Question: I'd like to make something like this (on the new iTunes):

As you can see when the row is selected it's "highlight" state is a round cornered row.
How can I achieve something like this?
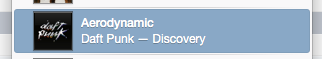
Answer: You need to subclass 'NSTableview' and override '-highlightSelectionInClipRect:' method.
It can be done like this:
Change your tableView's highlighting mode from regular to in :

And now subclass 'NSTableView' like this:
'''
-(void)highlightSelectionInClipRect:(NSRect)theClipRect
{
NSRange visibleRowIndexes = [self rowsInRect:theClipRect];
NSIndexSet *selectedRowIndexes = [self selectedRowIndexes];
NSUInteger endRow = visibleRowIndexes.location + visibleRowIndexes.length;
NSUInteger row;
for (row=visibleRowIndexes.location; row<endRow; row++)
{
if([selectedRowIndexes containsIndex:row])
{
NSRect rowRect = NSInsetRect([self rectOfRow:row], 3, 4);
NSBezierPath *path = [NSBezierPath bezierPathWithRoundedRect:rowRect xRadius:4.0 yRadius:4.0];
[[NSColor colorWithCalibratedRed:0.474 green:0.588 blue:0.743 alpha:1] set];
[path fill];
}
}
}
'''
Result: